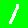
Digit: 1